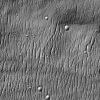
Atmospheric dust classification: not_dusty